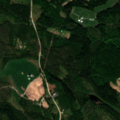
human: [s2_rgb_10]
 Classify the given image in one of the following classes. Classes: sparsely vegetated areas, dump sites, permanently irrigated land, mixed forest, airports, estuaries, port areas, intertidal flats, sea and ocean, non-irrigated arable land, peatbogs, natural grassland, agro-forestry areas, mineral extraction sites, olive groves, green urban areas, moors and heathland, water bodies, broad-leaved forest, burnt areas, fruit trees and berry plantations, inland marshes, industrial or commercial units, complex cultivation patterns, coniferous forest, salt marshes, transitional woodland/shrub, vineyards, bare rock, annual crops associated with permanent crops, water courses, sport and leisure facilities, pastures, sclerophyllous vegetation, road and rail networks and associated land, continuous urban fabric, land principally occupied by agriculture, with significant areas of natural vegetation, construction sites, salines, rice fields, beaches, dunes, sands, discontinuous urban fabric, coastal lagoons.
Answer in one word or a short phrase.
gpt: land principally occupied by agriculture, with significant areas of natural vegetation, mixed forest